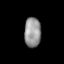
Tissue: lung
Cell type: Others
Senescence score: 0.1667
Nuclear area (px): 484
Mean DAPI intensity: 149.12